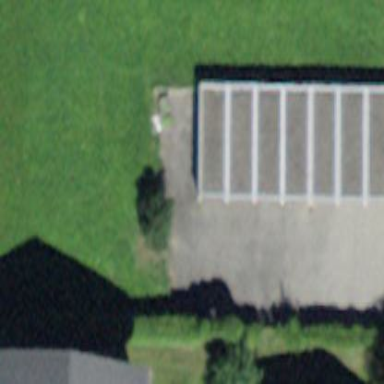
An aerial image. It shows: Group of garages.